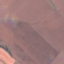
Label: AnnualCrop